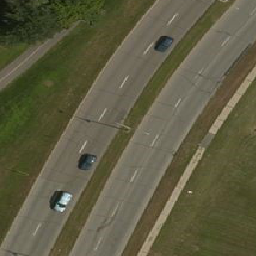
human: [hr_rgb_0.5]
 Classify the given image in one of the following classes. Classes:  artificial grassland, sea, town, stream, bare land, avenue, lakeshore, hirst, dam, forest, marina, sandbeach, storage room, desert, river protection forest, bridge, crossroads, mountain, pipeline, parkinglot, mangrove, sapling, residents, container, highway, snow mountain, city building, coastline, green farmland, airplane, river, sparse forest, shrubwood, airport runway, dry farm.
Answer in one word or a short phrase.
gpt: highway